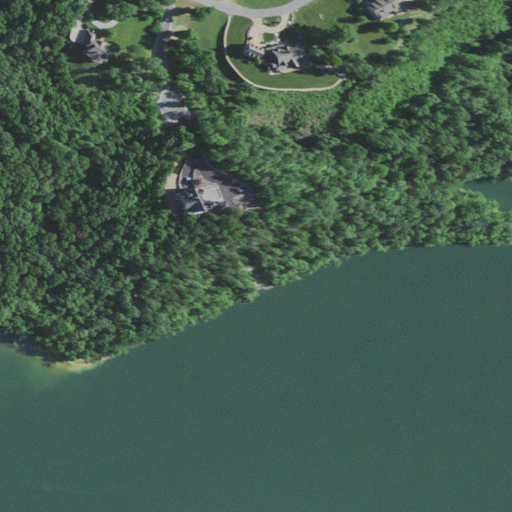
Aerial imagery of mountain in Kentucky named Skull Bluff containing open water, deciduous forest, open development, low intensity development, grassland, medium intensity development, pasture, mixed forest, evergreen forest, and barren land